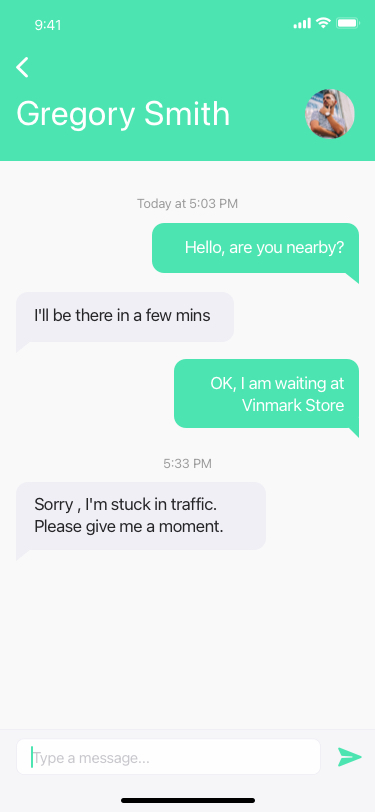
Text in this UI design:
Gregory Smith
I'll be there in a few mins
Sorry , I'm stuck in traffic. Please give me a moment.
OK, I am waiting at Vinmark Store
Today at 5:03 PM
5:33 PM
Hello, are you nearby?
Type a message...